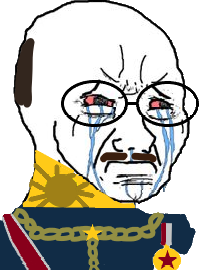
Label: 5_Crying_Wojak